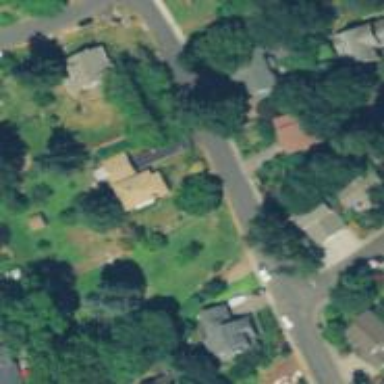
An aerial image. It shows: Residential road with sidewalk on the left.